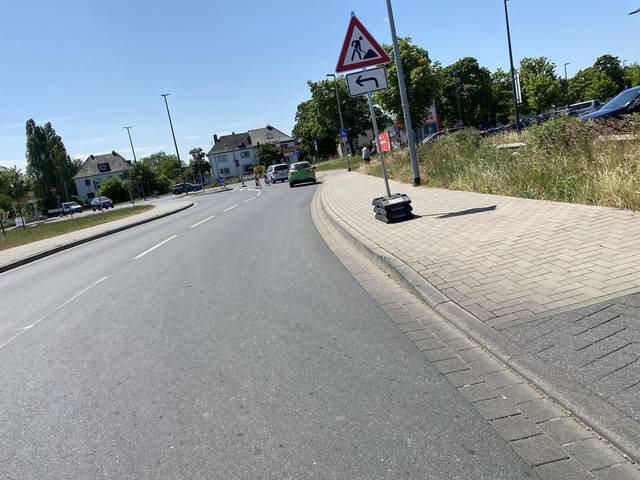
Region: Germany
Coordinates: 50.589, 8.709